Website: apple
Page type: orders-overview
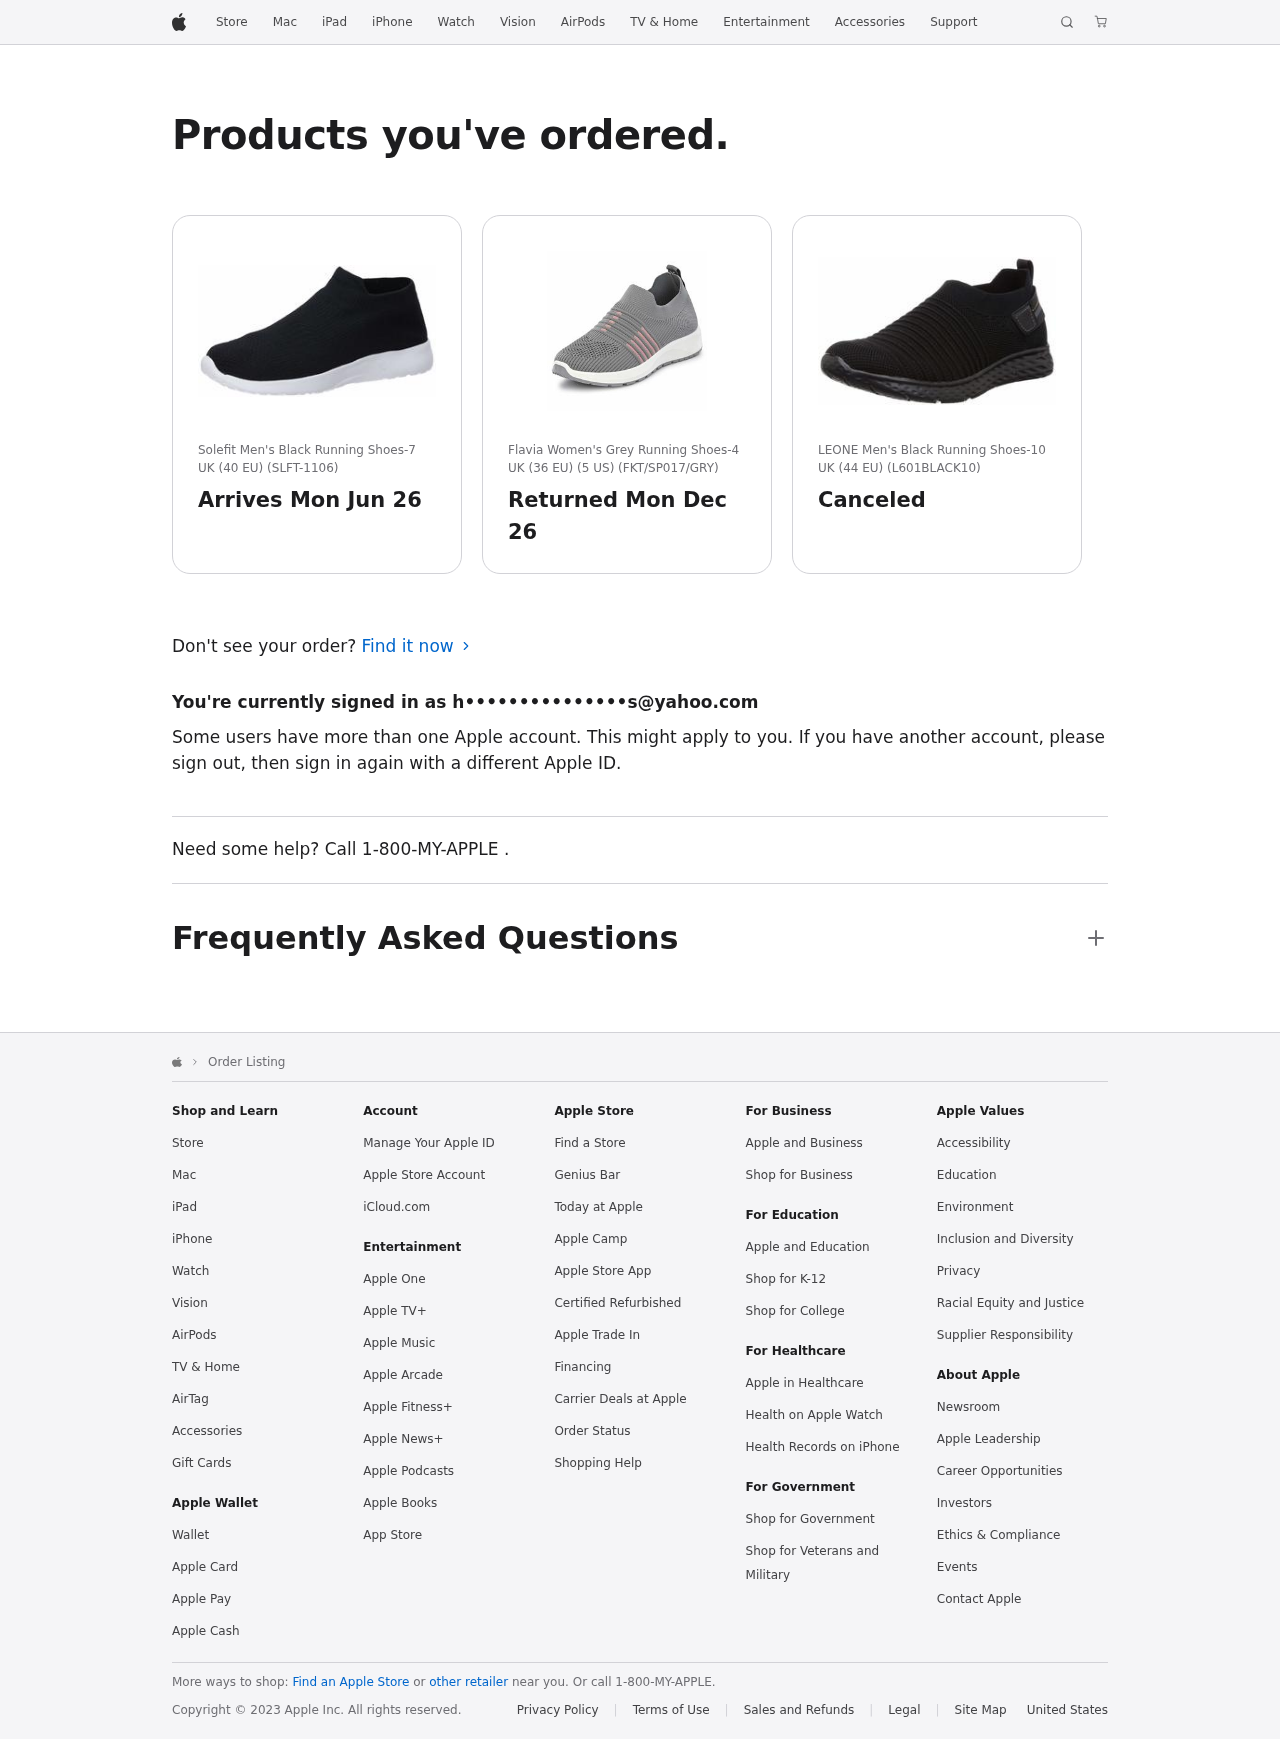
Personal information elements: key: PII_EMAIL
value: h•••••••••••••••s@yahoo.com
Product elements: key: PRODUCT1_NAME
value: Solefit Men's Black Running Shoes-7 UK (40 EU) (SLFT-1106)
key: PRODUCT2_NAME
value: Flavia Women's Grey Running Shoes-4 UK (36 EU) (5 US) (FKT/SP017/GRY)
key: PRODUCT3_NAME
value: LEONE Men's Black Running Shoes-10 UK (44 EU) (L601BLACK10)
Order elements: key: ORDER_DELIVERY_DATE
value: Mon Jun 26
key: ORDER_RETURN_BY_DATE
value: Mon Dec 26